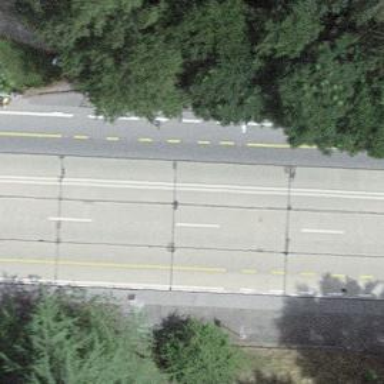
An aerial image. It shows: Asphalt trunk highway with designated cycle lane.